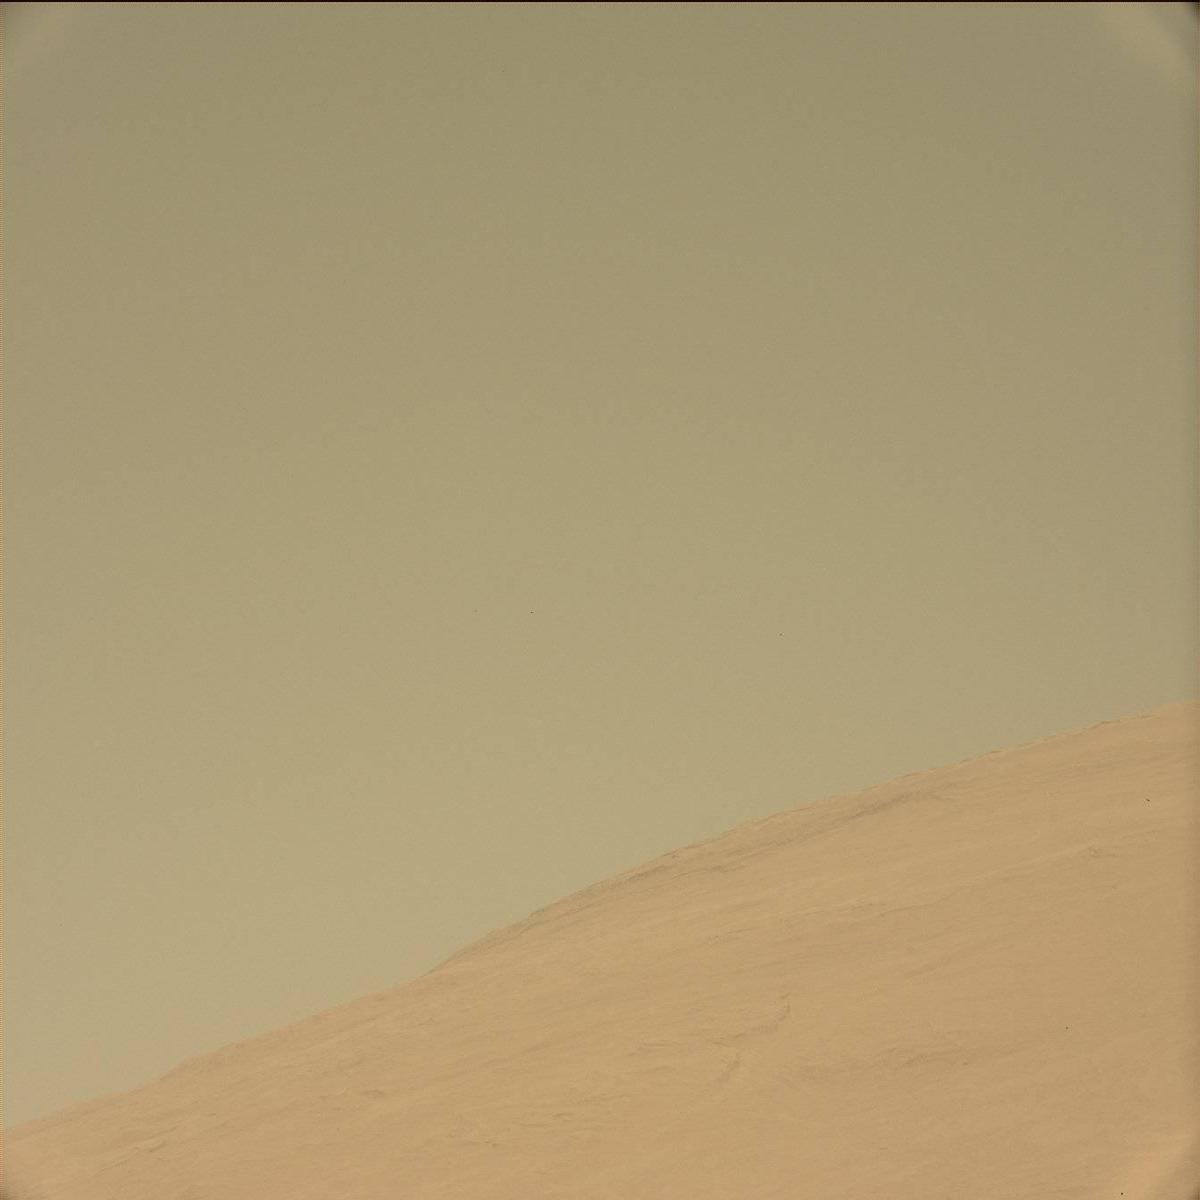
Terrain classes present: Ridge, Sky